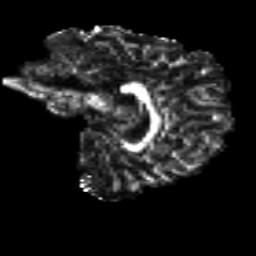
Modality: FA
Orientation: sagittal
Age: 18
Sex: male
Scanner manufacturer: siemens
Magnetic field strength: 3 T
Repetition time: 8.8 s
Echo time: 0.085 s